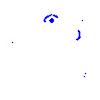
Particle: proton